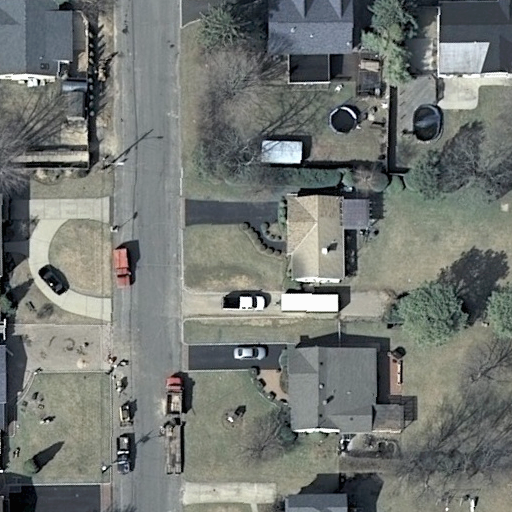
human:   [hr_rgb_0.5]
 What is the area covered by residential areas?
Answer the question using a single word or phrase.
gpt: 10599m2

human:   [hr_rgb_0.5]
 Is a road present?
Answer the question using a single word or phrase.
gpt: yes

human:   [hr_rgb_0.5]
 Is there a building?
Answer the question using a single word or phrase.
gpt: yes

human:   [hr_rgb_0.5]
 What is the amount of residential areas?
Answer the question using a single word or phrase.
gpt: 1

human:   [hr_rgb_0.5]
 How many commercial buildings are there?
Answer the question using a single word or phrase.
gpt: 0

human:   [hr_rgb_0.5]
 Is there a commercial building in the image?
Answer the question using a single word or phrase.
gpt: no

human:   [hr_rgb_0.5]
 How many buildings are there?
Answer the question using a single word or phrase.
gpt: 11

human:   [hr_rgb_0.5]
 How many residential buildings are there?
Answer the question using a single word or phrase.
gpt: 9

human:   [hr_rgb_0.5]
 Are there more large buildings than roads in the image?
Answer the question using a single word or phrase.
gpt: no

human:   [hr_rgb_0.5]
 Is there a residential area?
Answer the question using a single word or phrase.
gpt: yes

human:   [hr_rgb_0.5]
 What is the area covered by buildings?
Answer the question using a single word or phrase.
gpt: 2030m2

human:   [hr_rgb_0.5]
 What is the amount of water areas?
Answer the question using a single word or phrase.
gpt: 0

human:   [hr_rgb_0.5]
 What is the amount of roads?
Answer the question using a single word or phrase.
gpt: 1

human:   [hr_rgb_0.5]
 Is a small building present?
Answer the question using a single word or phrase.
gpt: yes

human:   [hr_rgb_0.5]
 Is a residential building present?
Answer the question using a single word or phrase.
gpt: yes

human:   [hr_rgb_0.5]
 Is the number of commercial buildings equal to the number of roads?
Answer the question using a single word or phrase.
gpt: no

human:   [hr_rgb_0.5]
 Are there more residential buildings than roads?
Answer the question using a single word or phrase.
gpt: yes

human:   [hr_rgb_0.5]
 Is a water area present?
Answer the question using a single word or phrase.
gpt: no

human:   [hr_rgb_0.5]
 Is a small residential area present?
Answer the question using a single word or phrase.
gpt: no

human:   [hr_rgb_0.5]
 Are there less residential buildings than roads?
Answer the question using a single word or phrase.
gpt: no

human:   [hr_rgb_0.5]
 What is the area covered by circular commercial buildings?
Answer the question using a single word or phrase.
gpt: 0m2

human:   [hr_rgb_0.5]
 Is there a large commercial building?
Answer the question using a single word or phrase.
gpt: no

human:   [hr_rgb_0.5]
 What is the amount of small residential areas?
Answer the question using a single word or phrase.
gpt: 0

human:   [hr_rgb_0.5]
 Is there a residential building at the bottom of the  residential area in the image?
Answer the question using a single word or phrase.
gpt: yes

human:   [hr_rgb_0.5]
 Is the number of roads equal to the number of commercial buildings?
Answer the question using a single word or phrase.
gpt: no

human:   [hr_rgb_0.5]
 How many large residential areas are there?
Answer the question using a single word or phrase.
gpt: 1

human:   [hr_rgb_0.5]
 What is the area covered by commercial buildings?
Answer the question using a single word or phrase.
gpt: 0m2

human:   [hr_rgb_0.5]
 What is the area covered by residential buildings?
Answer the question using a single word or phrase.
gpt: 1981m2

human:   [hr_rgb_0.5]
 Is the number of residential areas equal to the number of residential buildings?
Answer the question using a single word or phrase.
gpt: no

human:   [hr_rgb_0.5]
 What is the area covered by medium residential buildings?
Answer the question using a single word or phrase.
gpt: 1938m2

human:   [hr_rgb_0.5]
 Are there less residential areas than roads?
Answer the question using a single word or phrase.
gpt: no

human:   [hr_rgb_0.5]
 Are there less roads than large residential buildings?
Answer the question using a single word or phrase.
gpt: no

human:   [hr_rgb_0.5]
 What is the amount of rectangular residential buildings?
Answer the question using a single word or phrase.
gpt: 4

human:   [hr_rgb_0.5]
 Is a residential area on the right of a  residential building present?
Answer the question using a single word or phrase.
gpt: no

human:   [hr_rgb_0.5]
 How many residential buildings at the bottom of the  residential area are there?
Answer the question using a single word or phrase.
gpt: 4

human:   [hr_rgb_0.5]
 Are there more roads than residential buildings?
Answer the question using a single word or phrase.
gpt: no

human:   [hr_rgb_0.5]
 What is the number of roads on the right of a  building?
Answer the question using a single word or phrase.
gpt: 1

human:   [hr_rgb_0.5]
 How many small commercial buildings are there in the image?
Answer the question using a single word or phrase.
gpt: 0

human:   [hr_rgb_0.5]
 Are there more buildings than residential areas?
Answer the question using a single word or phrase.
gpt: yes

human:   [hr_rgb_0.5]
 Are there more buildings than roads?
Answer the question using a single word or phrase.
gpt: yes

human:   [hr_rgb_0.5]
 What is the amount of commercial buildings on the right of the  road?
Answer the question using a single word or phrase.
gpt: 0

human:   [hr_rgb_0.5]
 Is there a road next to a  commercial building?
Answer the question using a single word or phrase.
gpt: no

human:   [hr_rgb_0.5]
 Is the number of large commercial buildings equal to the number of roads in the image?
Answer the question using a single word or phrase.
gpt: no

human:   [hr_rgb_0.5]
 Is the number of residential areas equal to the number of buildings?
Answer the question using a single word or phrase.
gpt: no

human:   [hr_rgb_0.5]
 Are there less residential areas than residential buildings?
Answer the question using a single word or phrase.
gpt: yes

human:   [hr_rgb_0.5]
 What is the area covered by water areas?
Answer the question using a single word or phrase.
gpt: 0m2

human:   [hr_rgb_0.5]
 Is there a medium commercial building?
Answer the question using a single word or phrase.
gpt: no

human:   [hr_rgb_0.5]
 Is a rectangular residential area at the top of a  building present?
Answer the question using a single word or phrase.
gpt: yes

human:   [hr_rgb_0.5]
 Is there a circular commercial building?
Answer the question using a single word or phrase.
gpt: no

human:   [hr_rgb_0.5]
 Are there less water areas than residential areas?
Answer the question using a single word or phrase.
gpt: yes

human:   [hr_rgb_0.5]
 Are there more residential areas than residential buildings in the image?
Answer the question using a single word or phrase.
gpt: no

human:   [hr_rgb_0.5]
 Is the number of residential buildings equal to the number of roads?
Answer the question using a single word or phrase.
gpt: no

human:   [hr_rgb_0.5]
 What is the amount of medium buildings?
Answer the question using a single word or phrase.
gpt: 8

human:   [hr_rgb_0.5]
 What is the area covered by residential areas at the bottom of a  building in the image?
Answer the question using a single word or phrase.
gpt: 0m2

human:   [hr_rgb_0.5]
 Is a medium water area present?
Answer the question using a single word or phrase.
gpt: no

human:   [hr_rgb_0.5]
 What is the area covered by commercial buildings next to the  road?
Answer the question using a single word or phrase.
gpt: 0m2

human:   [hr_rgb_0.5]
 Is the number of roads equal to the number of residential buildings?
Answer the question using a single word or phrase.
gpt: no

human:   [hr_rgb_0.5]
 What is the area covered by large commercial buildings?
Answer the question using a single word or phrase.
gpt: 0m2

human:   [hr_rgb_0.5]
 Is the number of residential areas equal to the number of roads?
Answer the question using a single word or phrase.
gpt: yes

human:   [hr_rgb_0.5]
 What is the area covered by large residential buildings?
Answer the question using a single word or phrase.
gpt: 0m2

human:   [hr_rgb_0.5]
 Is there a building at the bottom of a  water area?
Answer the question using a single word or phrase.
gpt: no

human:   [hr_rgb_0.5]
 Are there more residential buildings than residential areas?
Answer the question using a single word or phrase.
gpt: yes

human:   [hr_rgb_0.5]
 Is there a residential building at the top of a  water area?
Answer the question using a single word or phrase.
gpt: no

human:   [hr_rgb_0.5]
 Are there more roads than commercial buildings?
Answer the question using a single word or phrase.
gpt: yes